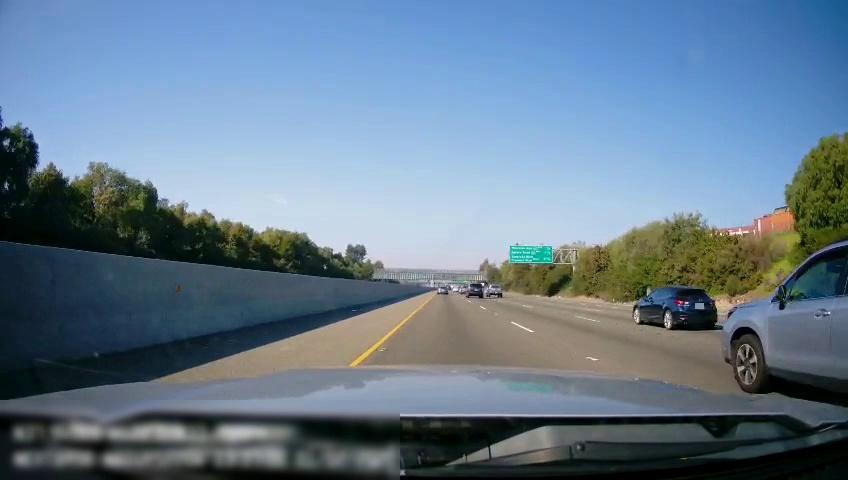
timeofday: Day
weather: Sunny
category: Drivable Space
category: Vehicles | SUV
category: Vehicles | SUV
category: Vehicles | Car
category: Vehicles | Truck
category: Vehicles | Car
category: Lanes | Current Lane
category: Lanes | Current Lane
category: Lanes | Alternate Lane
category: Traffic | Signs